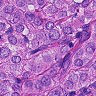
Metastatic tissue present: yes